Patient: sex M, age 57
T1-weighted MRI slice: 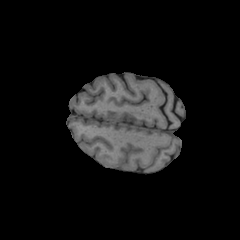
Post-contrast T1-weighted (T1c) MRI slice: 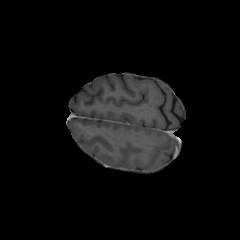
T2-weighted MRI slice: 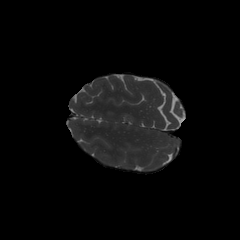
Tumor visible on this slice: no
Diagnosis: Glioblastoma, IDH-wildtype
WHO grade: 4